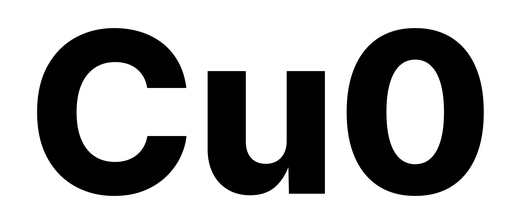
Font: Inter_ExtraBold